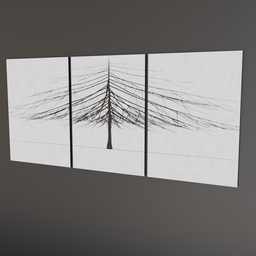
Label: decoration